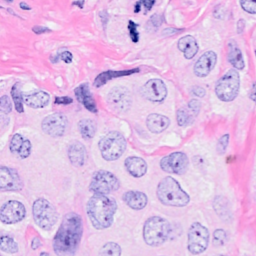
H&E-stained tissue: Breast